Question: I have an Order, OrderItem and Stock entity. Basically, an order is created and then items can be added to the Order. An Order can have more than one item. Each item in the order is where the OrderItem comes into play.
My question is this: What attributes should I have for the order item class?
Currently I only have the primary key to identify it.
Should I have anything else?
I do not need any of the details for the items in the order as all the details for each item is in the Stock class.
Here is am image of what I am talking about:

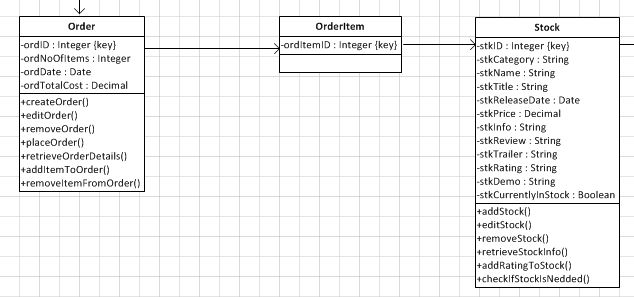
Answer: What you 'need' to have will come down to wider requirements. Some things you might consider though:
1. You've included identifiers (keys) on the classes. You might also therefore want to include referentials (foreign keys) in Order Item - one each for Order.ordId & Stock.stkID respectively.
2. Do you need quantity? i.e. how many of each Stock item in each order? (e.g. 2 copies of "Lord of the Rings" if the stock items are books).
3. Date / time the order was placed?
4. Order status? (Confirmed/Shipped/Delivered/Cancelled etc.)?
Those are common things to find in such a scenario; which apply will depend on what you need to achieve.
hth.